Interaction volume radius: 10 \u00c5
Interaction volume height: 15 \u00c5
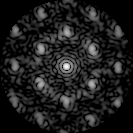
Disorder parameter: 0.4491